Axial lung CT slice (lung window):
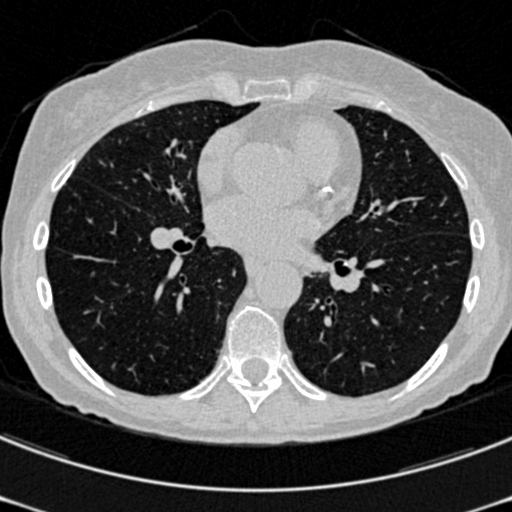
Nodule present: no